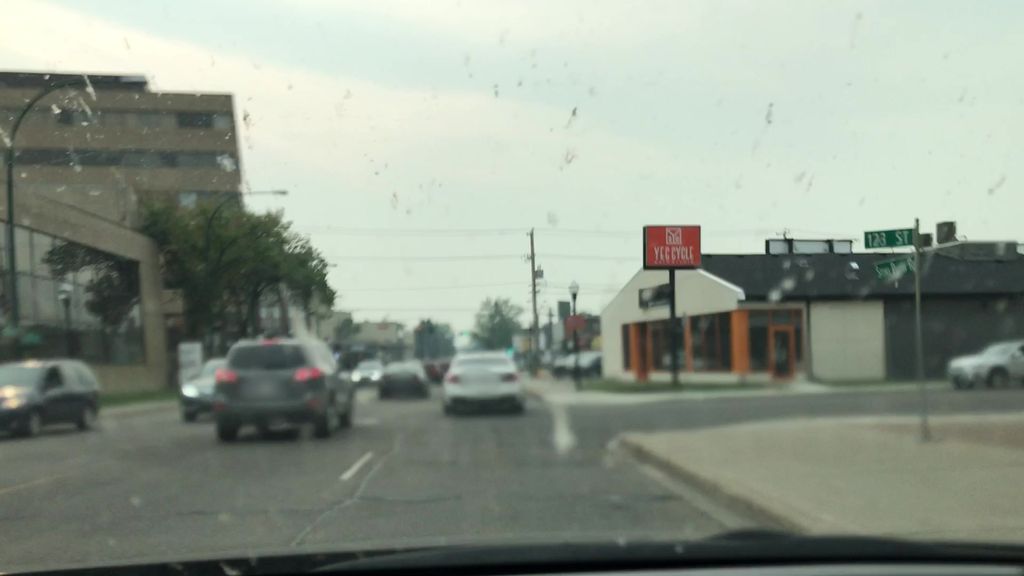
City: edmonton